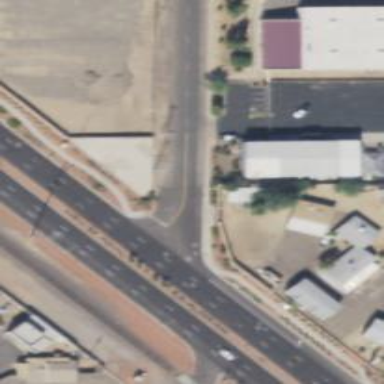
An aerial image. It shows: Solid stop line on the road.